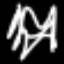
Label: squiggle